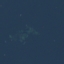
Land use / land cover class: SeaLake